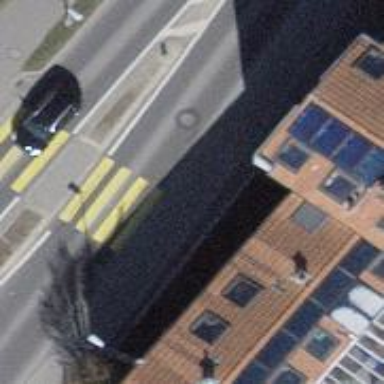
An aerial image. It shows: Kerb barrier.